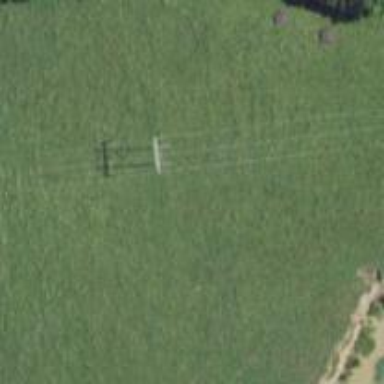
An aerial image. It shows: H-frame power tower with distinctive design.